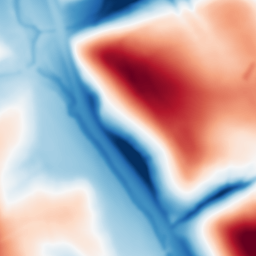
Category: multiscale
Decomposition family: dog
Decomposition parameters: sigma_low: 2
sigma_high: 50
Upsampling method: lanczos
Upsampling parameters: scale: 2
Upsampling scale: 2